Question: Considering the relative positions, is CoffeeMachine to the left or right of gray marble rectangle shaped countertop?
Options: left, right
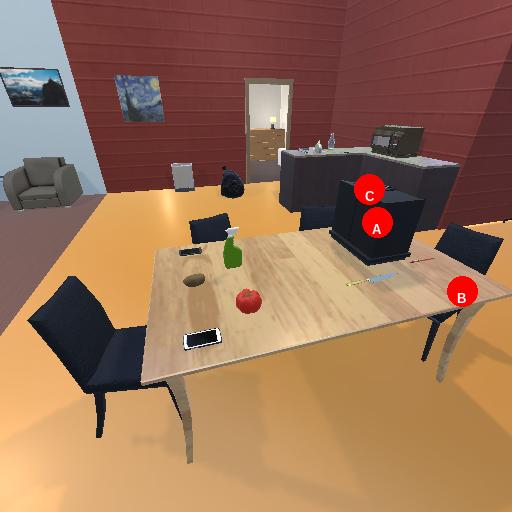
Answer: left